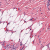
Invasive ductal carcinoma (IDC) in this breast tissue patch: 0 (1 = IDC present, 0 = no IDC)